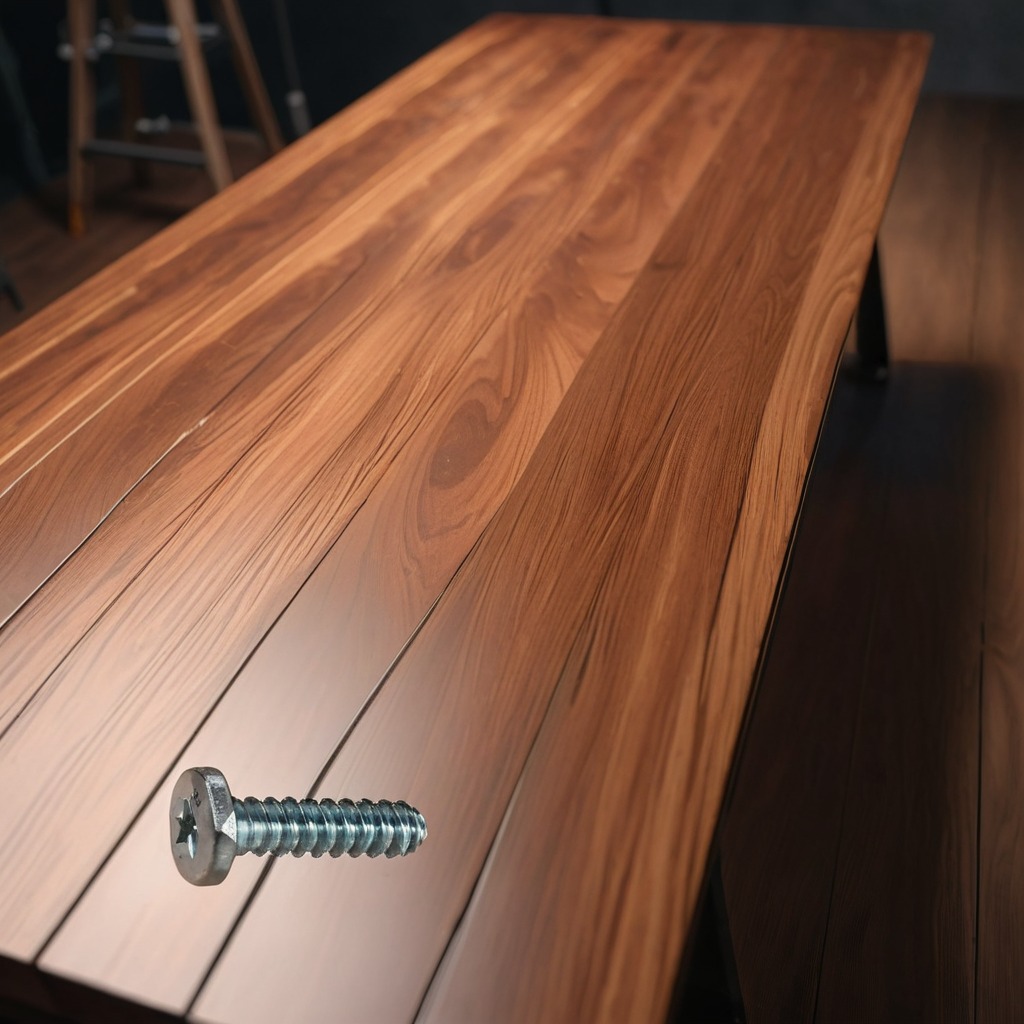
A metal screw is lying on the wooden table.